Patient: sex F, age 55
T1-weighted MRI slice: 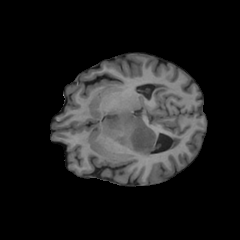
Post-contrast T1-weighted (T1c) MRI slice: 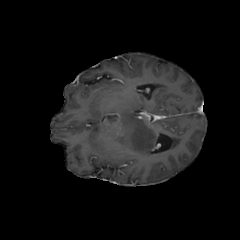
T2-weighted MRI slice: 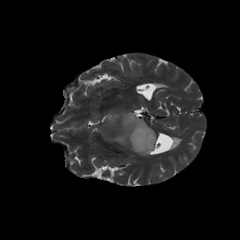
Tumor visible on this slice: yes
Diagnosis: Glioblastoma, IDH-wildtype
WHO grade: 4